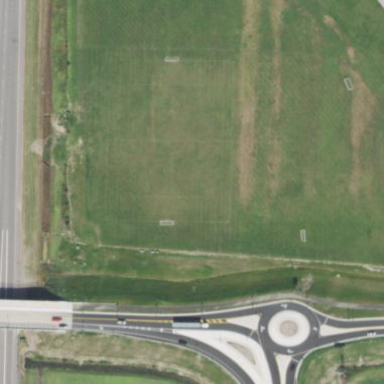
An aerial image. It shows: Soccer pitch with grass surface for leisure land.